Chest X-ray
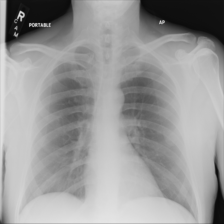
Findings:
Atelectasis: negative
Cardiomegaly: negative
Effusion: negative
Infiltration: negative
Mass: negative
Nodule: negative
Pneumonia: negative
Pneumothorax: negative
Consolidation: negative
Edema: negative
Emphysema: negative
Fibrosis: negative
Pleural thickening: negative
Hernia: negative